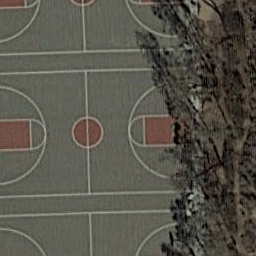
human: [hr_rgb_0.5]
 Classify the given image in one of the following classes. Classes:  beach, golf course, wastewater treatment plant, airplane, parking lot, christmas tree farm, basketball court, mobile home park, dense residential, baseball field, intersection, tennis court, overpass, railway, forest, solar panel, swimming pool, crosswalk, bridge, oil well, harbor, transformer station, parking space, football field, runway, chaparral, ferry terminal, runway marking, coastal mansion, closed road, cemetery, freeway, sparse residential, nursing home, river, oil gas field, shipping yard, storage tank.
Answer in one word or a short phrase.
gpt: basketball court